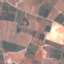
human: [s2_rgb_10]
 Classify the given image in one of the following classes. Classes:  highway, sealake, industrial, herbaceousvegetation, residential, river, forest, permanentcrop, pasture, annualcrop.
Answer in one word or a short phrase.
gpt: PermanentCrop